Question: I have downloaded this file <URL> and now i am trying to import it using Package Explorer. So, I selected Import->Existing project into workspace, clicked Next, next selected root directory, but nothing happened. The projects field is empty.

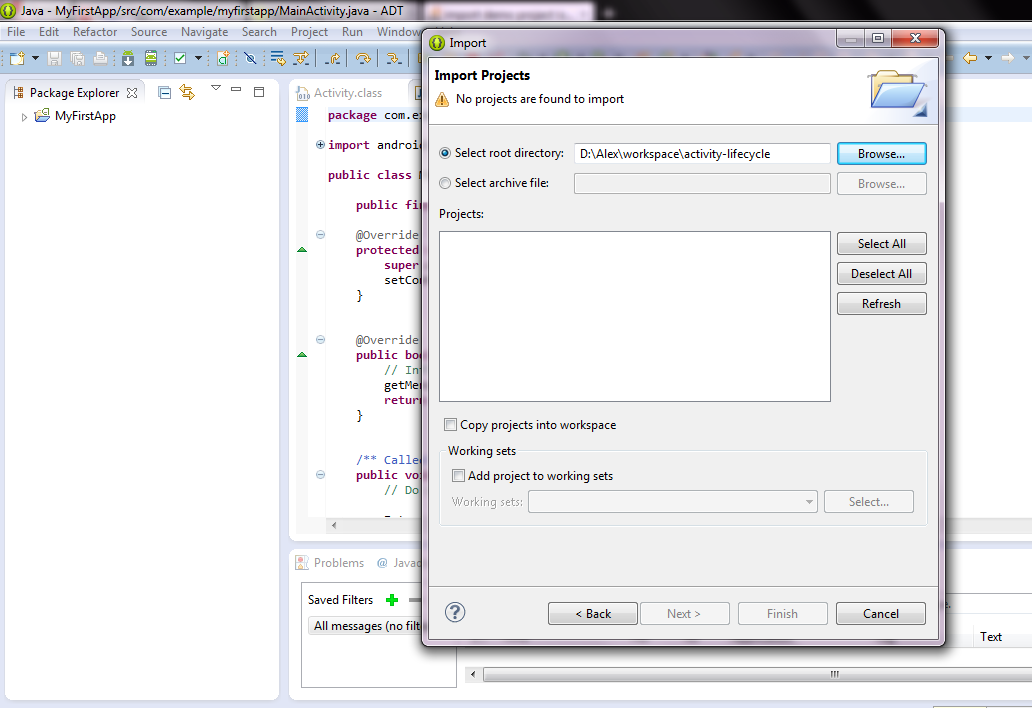
Answer: 1. Extract 'activity-lifecycle' folder from that ZIP file to Desktop.
2. Right-Click on Explorer and click on Import -> Existing Android Code Into Workspace.
3. Select 'activity-lifecycle' folder at Desktop.
4. Click Finish button.
1. Extract 'activity-lifecycle' folder from that ZIP file to Desktop.
2. Press CTRL+N select Android -> Android Project from Existing Code.
3. Select 'activity-lifecycle' folder at Desktop.
4. Click Finish button.